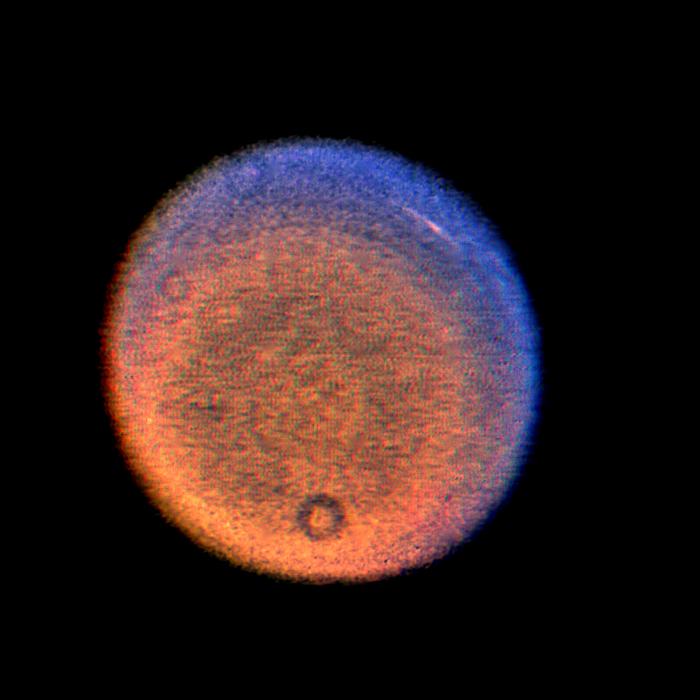
Uranus - Discrete Cloud Uranus, Voyager